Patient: sex M, age 60
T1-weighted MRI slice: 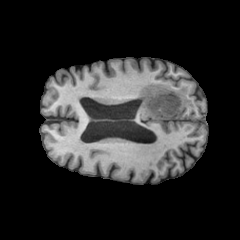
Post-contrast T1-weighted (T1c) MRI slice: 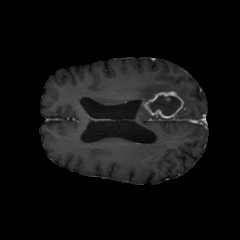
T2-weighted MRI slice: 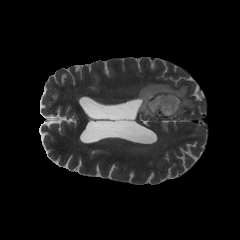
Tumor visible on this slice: yes
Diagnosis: Glioblastoma, IDH-wildtype
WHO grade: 4